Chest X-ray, AP view. Patient: 38 years old, sex M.
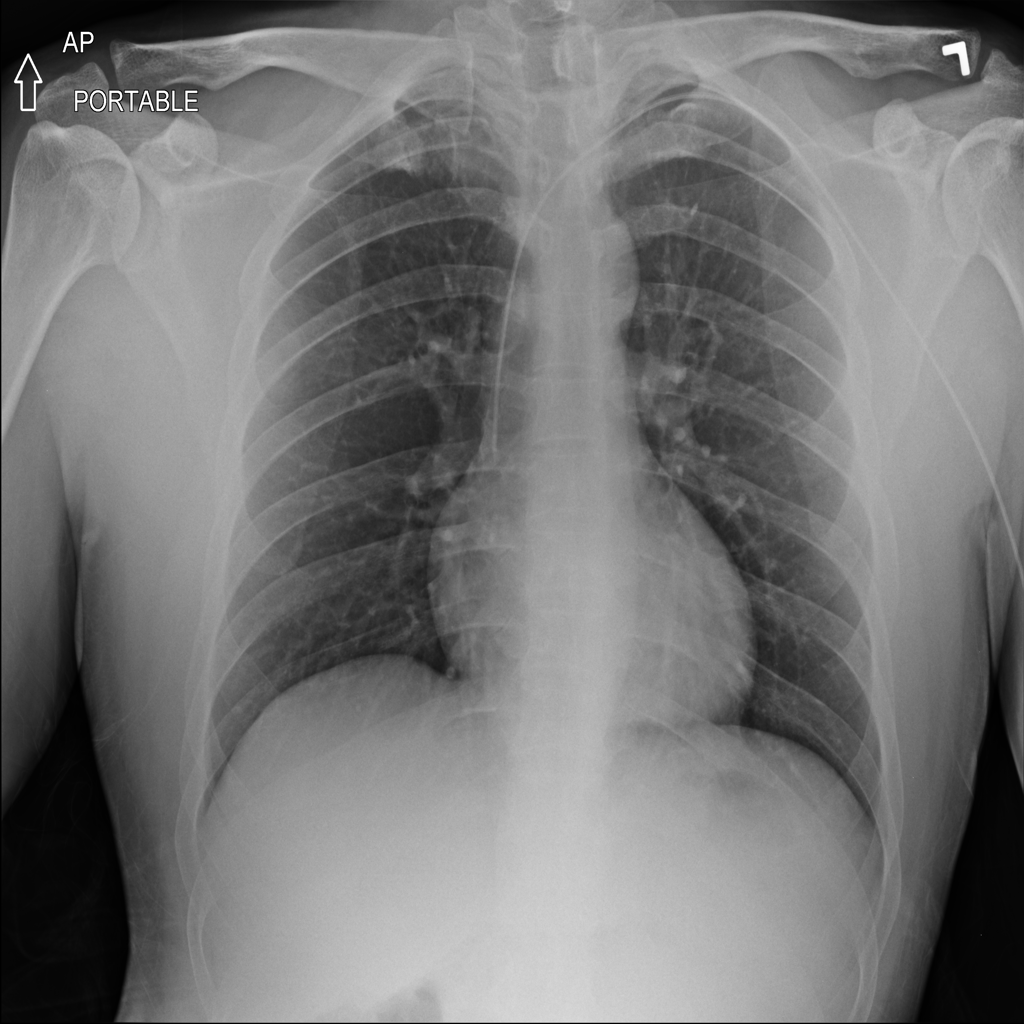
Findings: No Finding